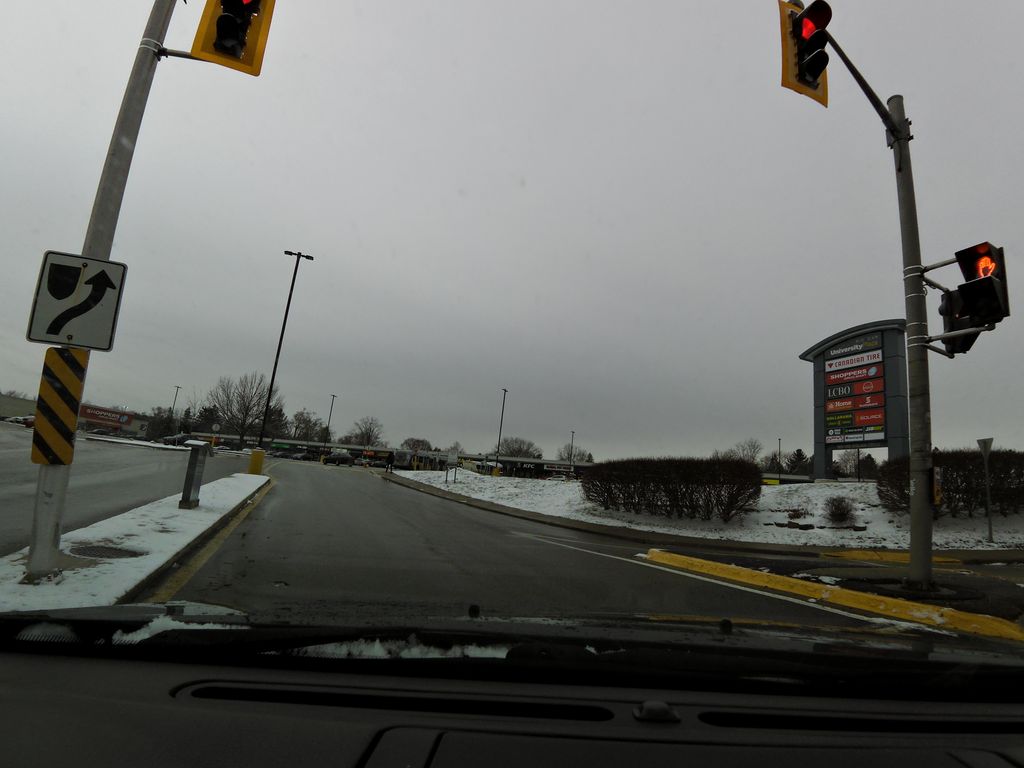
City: hamilton